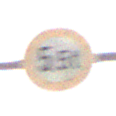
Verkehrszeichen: TatsaechlicheMasse
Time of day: MorningAfternoon
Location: Outdoor (Nature)
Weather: PartlyCloudy
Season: Winter
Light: Natural